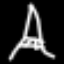
Label: The Eiffel Tower